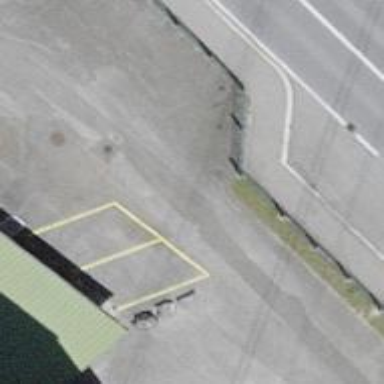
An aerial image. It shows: Metal fence.